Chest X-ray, AP view. Patient: 54 years old, sex M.
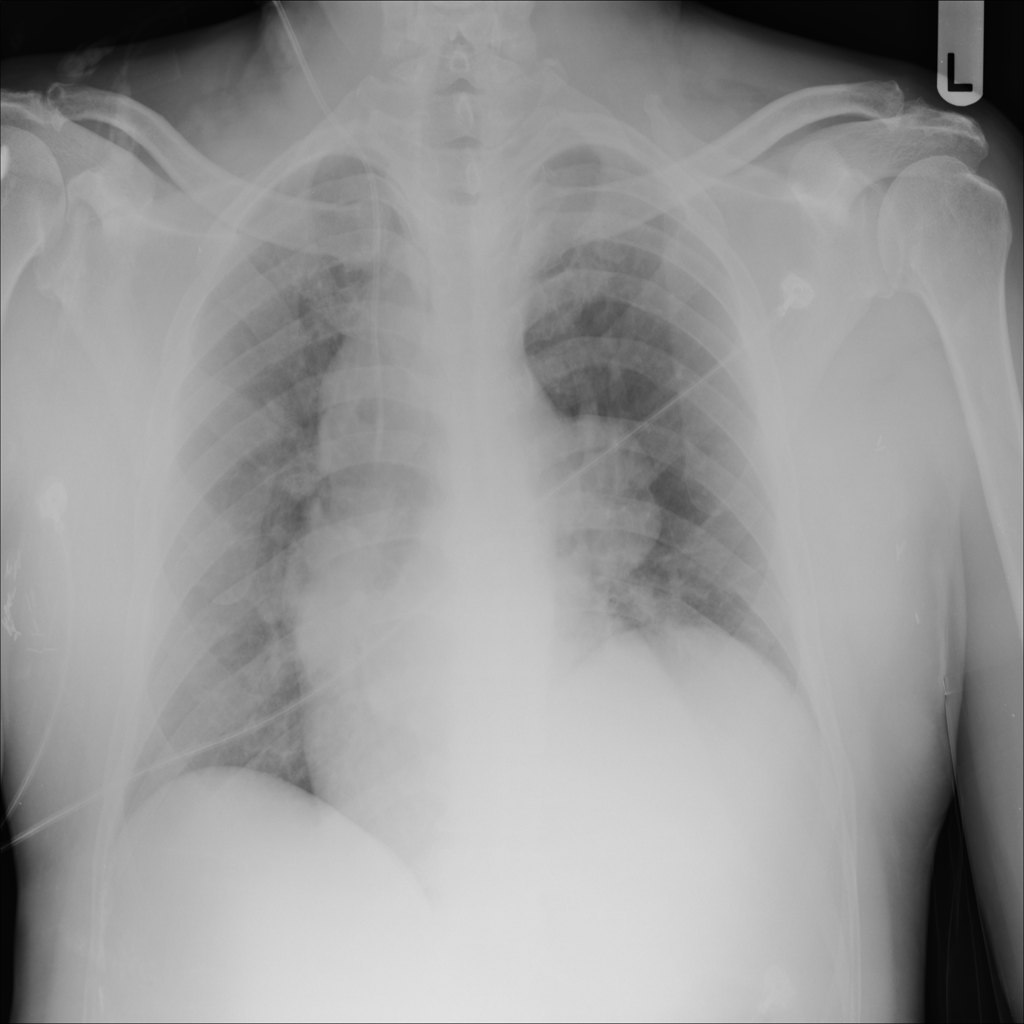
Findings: Mass